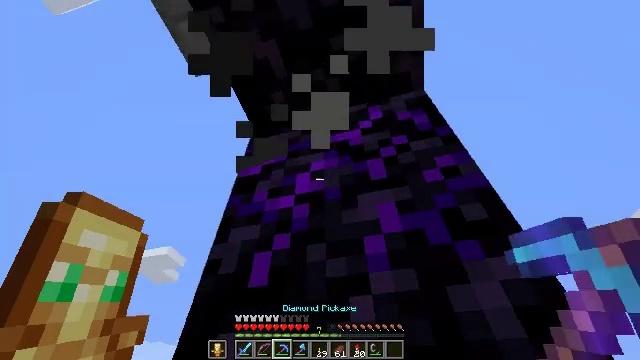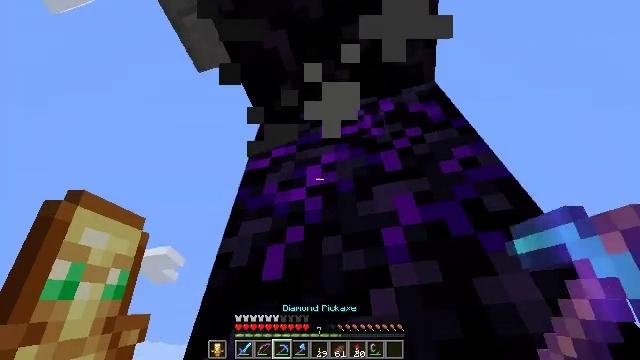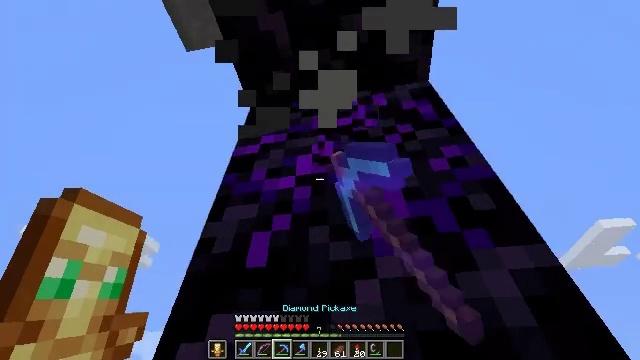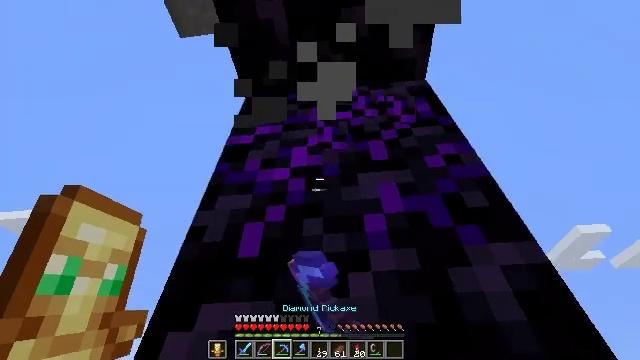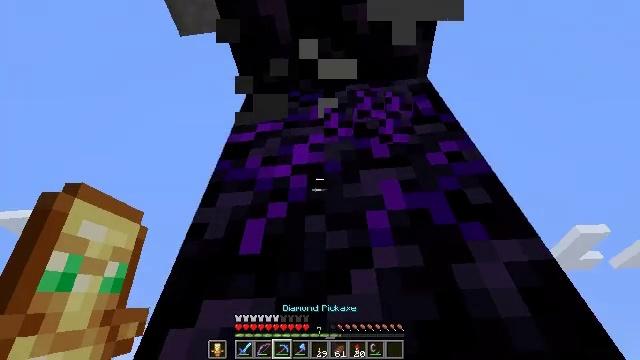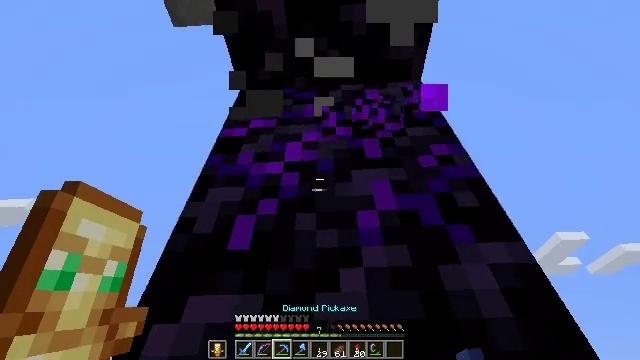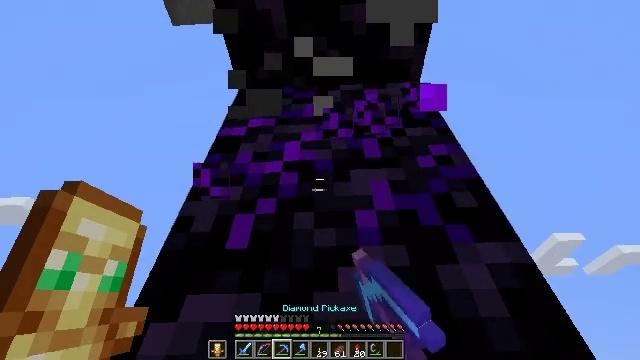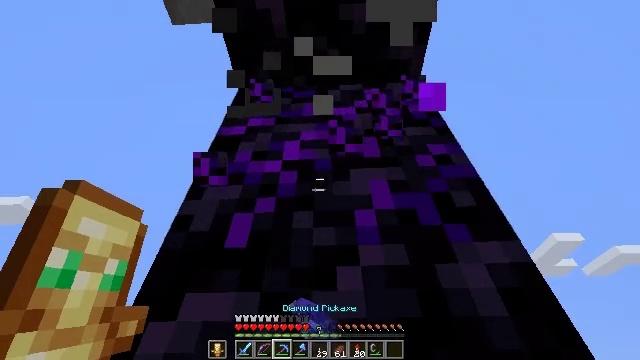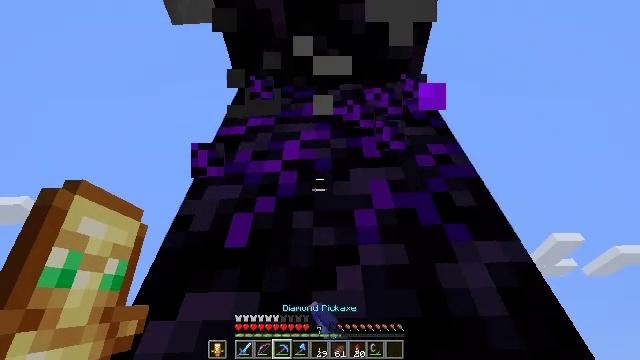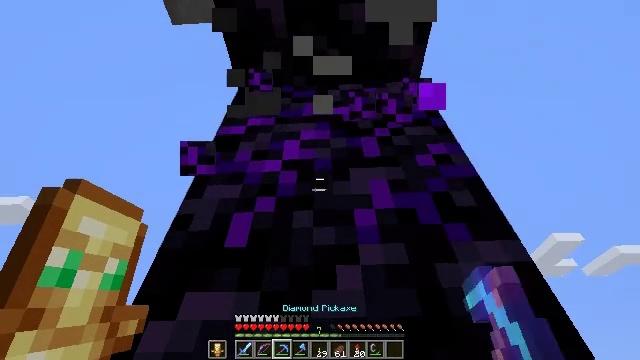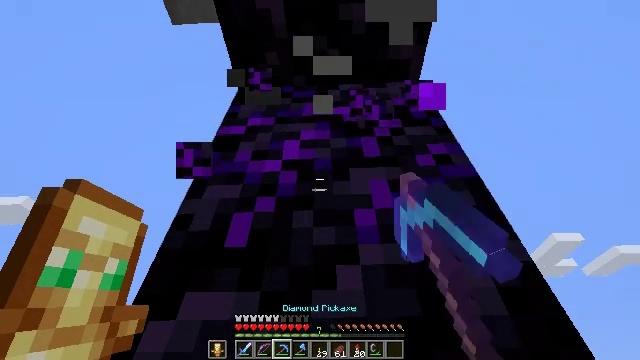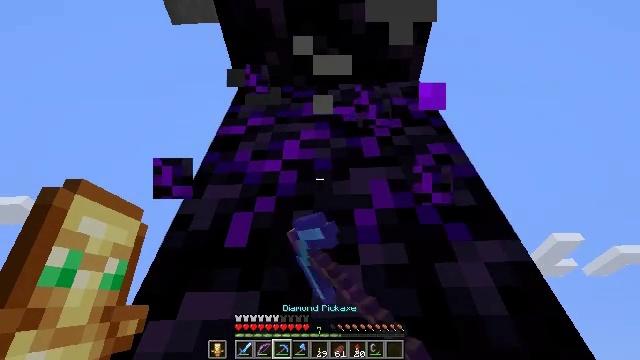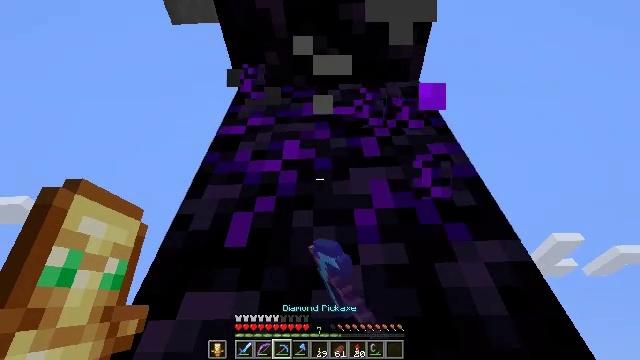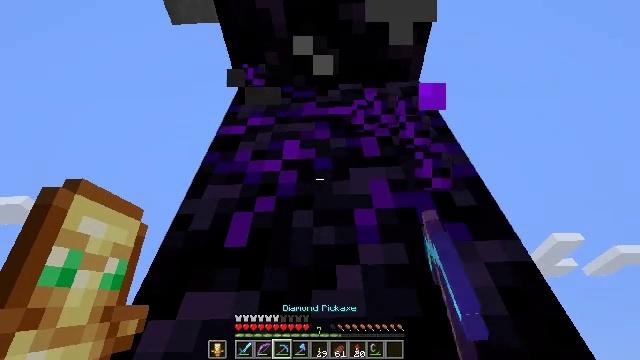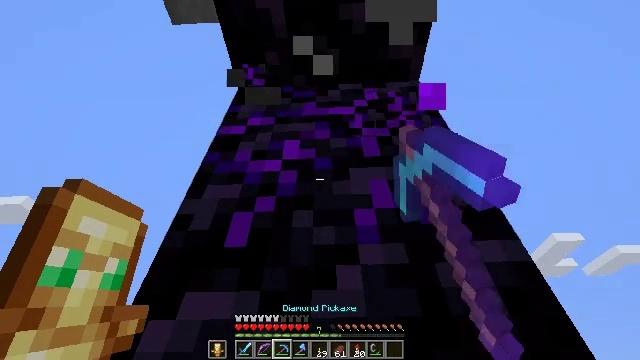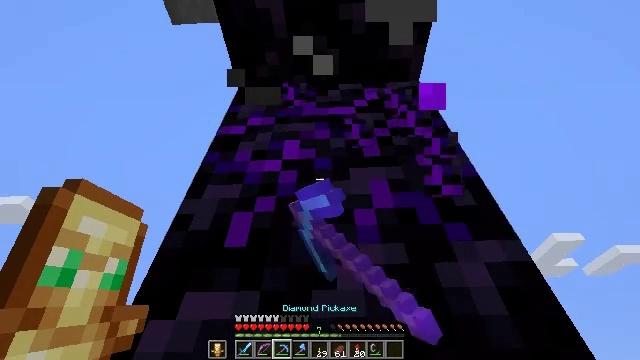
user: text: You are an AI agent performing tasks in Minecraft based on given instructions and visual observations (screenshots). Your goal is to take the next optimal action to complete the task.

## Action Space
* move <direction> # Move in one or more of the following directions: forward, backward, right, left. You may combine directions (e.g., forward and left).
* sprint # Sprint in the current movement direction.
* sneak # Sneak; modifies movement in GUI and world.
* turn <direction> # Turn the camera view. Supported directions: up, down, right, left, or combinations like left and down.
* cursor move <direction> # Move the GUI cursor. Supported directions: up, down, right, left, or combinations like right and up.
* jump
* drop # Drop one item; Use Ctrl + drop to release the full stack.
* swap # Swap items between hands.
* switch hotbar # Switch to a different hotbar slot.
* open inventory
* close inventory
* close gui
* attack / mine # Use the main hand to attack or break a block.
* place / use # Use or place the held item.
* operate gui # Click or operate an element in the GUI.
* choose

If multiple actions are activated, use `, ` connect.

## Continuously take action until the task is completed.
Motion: motion action
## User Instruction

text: Break the crying obsidian for materials.
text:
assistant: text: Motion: attack / mine
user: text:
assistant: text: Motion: turn right and down, attack / mine
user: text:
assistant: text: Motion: turn right, attack / mine
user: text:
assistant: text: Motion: attack / mine
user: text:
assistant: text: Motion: turn right, attack / mine
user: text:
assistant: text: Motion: attack / mine
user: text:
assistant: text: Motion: attack / mine
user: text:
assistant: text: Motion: attack / mine
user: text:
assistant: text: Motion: attack / mine
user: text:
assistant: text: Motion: attack / mine
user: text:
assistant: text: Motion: attack / mine
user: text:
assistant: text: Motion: attack / mine
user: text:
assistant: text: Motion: attack / mine
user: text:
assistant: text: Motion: attack / mine
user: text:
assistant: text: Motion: attack / mine
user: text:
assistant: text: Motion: attack / mine
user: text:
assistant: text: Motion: attack / mine
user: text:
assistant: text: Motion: attack / mine
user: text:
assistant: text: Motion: attack / mine
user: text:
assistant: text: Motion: attack / mine
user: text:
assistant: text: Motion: attack / mine
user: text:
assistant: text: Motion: attack / mine
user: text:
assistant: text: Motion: attack / mine
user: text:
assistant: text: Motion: attack / mine
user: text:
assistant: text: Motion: attack / mine
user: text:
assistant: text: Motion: attack / mine
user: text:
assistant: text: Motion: attack / mine
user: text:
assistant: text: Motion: attack / mine
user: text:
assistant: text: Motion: attack / mine
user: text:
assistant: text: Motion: attack / mine